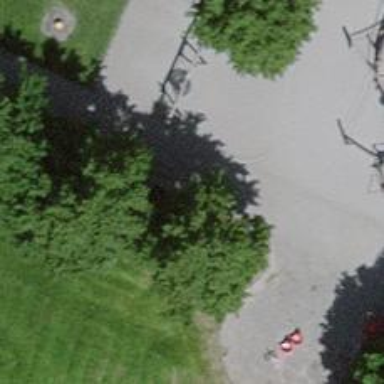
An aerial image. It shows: Black bench.